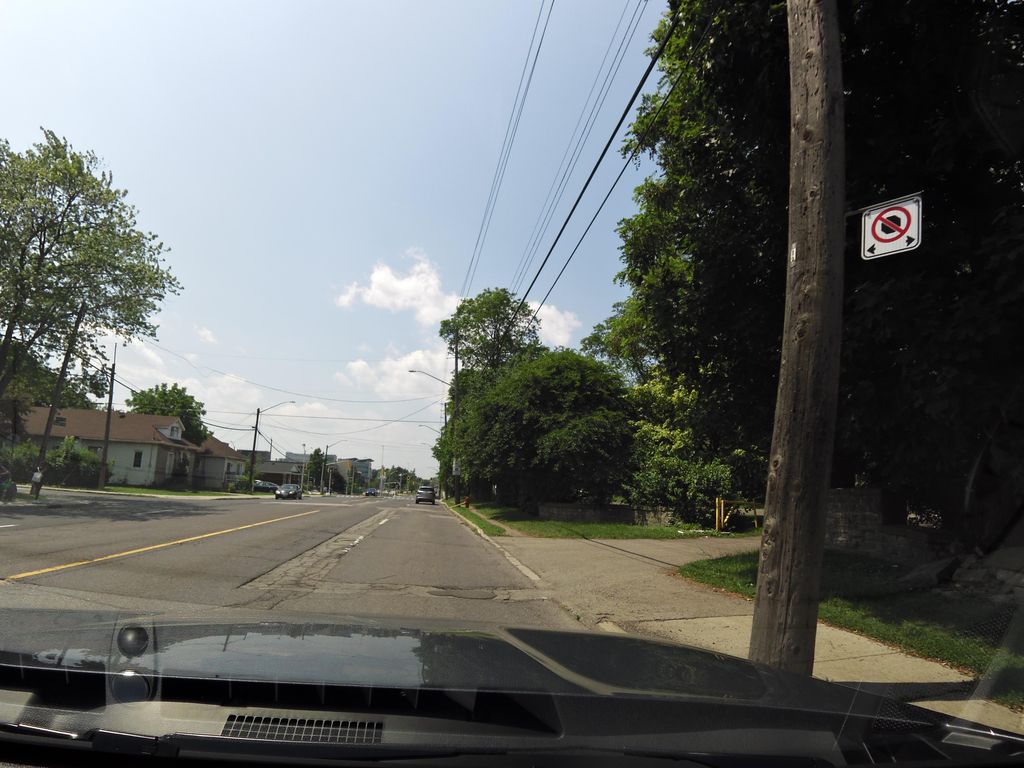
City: hamilton